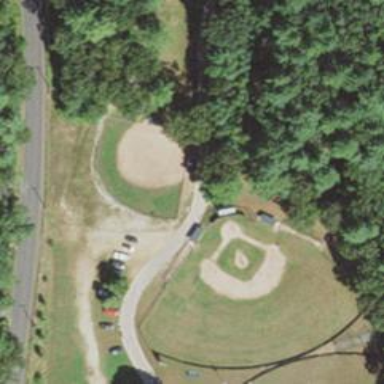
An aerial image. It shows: Sports centre specializing in baseball.